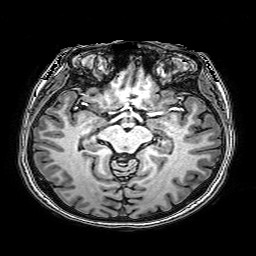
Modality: T1w
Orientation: coronal
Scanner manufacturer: philips
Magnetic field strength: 3 T
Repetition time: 0.0096 s
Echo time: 0.0046 s